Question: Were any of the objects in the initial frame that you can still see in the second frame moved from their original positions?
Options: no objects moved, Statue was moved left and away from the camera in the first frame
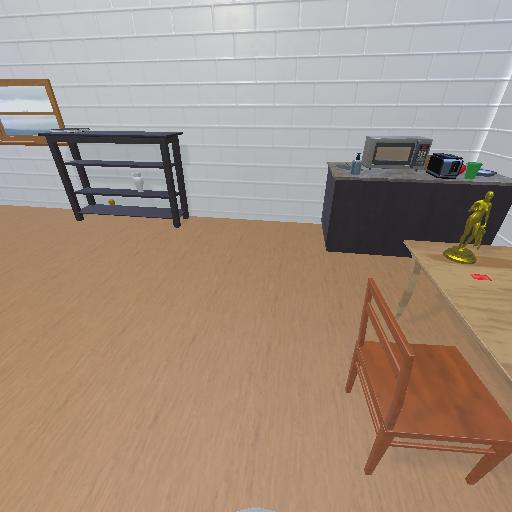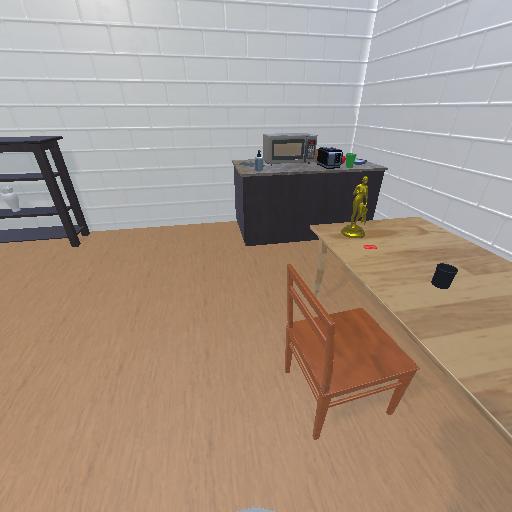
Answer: no objects moved